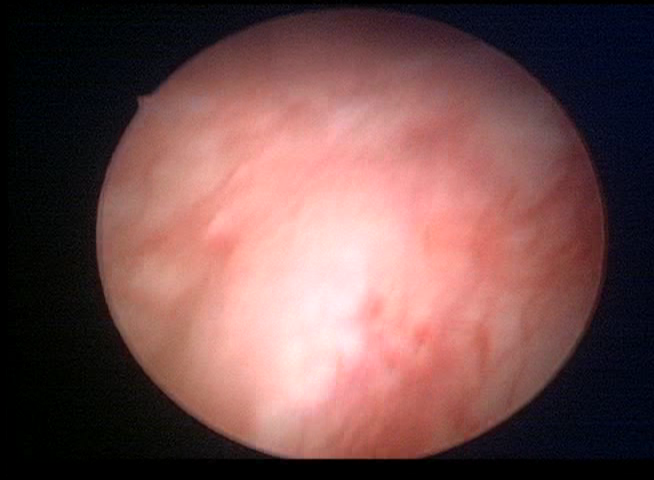
Modality: WLC
Class: Normal mucosa
Bladder cancer association: No